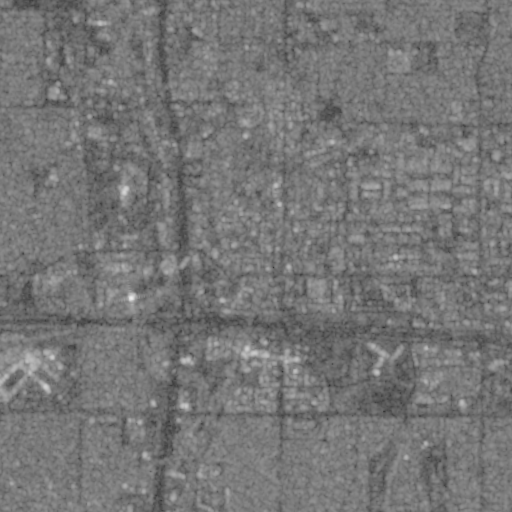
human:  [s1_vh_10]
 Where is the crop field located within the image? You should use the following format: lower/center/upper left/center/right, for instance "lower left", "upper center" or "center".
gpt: The crop field is located in the upper left of the image.
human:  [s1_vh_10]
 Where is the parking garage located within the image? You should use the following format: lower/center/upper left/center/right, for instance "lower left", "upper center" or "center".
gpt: The parking garage is located in the lower center of the image.
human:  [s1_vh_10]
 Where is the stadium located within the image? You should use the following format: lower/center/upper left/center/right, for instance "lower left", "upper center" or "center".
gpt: The stadium is located in the upper right of the image.
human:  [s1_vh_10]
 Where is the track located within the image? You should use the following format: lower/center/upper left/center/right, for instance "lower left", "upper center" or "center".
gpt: The track is located in the upper right of the image.
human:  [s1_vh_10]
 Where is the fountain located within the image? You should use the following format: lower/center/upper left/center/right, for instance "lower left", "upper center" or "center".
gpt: The fountain is located in the upper center of the image.
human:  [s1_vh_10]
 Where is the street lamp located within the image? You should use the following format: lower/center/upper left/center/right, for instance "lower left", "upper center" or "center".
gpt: The street lamp is located in the upper left of the image.
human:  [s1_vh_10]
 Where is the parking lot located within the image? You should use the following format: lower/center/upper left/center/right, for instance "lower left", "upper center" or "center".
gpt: There is no parking lot in the image.

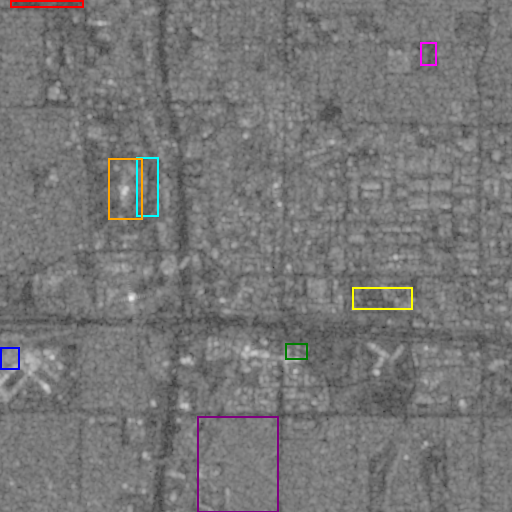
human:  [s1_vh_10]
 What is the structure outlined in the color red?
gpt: The structure outlined in red is a crop field.
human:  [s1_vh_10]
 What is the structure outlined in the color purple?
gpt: The structure outlined in purple is a park.
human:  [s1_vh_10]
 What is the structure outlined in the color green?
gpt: The structure outlined in green is a parking garage.
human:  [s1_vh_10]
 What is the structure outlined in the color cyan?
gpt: The structure outlined in cyan is a parking lot.
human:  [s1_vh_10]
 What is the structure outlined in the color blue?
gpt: The structure outlined in blue is a power substation.
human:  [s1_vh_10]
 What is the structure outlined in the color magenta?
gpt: The structure outlined in magenta is a stadium.
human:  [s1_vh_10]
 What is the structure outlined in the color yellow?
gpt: The structure outlined in yellow is a building.
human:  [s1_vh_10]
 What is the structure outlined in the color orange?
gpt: The structure outlined in orange is a building.
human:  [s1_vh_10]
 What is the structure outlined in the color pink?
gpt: There is no pink outline.